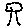
Label: tree